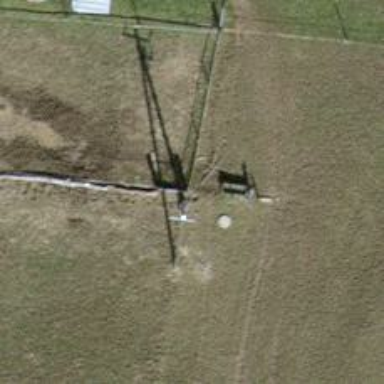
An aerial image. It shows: Power pole.